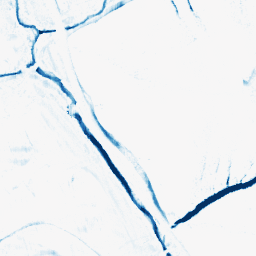
Category: morphological
Decomposition family: morphological_rect
Decomposition parameters: operation: closing
width: 5
height: 10
Upsampling method: bicubic
Upsampling parameters: scale: 8
Upsampling scale: 8